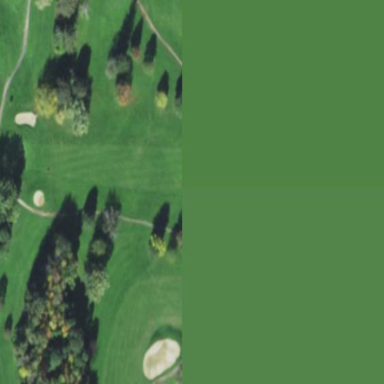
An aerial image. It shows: Scenic golf fairway.